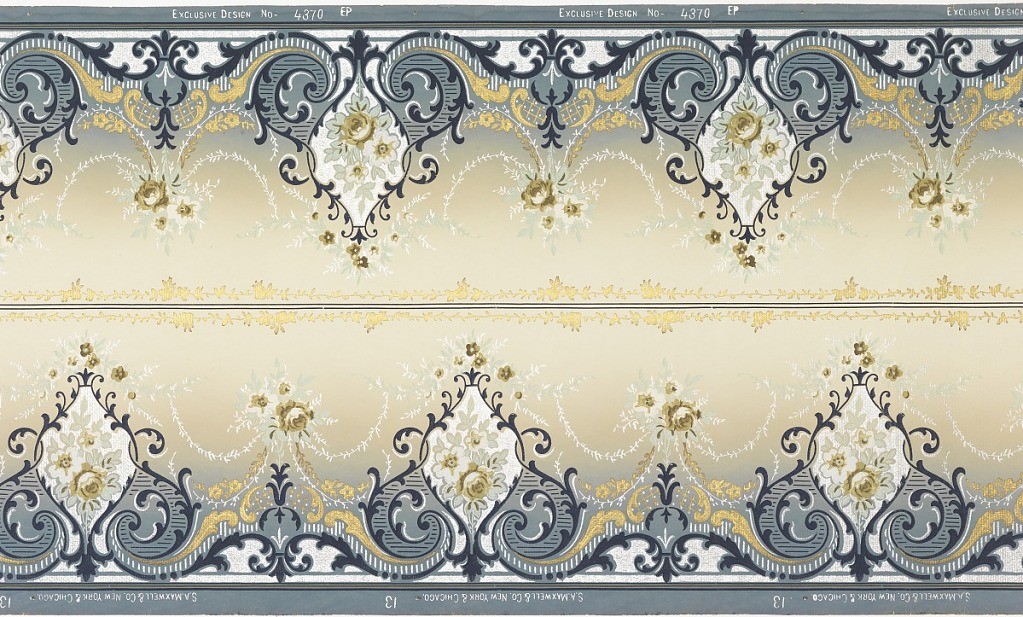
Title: Frieze
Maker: Maxwell & Co., S.A., Chicago, Illinois, USA
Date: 1905–1915
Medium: Machine-printed paper
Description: Printed two across. Floral medallions alternating with floral bouquets, connected by floral swags. Foliate scrolls along bottom. Printed in shades of blue, metallic gold and silver on ground that shades from blue at bottom to off-white at top.